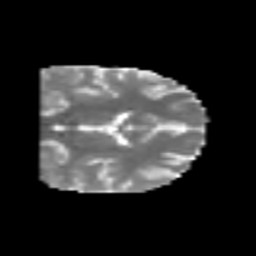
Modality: MD
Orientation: coronal
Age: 25
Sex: male
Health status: healthy